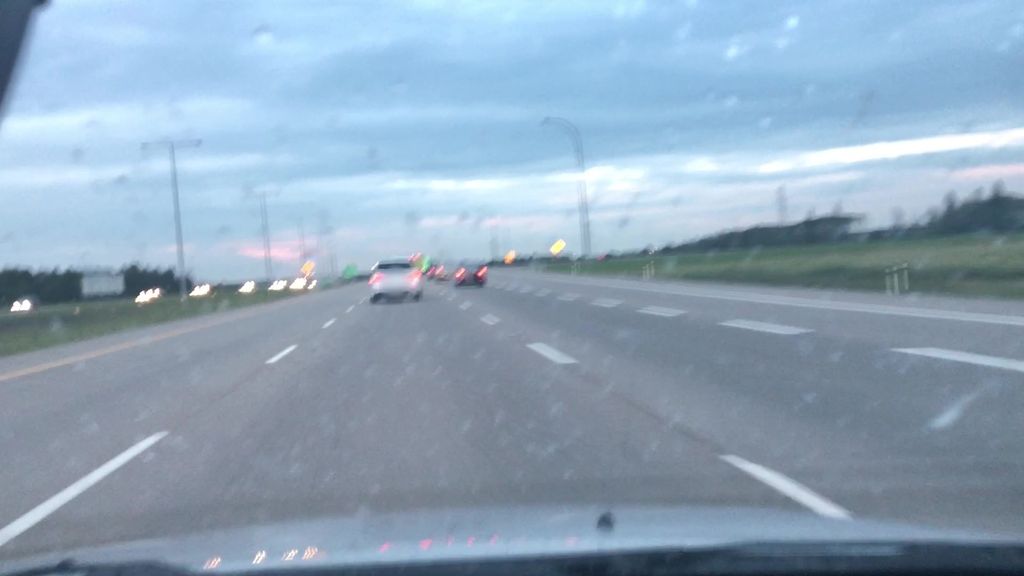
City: edmonton